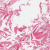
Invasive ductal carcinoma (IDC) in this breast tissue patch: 0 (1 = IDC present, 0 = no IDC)